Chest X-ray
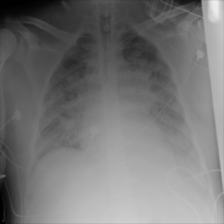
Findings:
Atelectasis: positive
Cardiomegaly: negative
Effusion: negative
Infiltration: positive
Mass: negative
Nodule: negative
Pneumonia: negative
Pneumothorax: negative
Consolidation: negative
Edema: positive
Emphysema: negative
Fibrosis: negative
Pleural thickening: negative
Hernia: negative